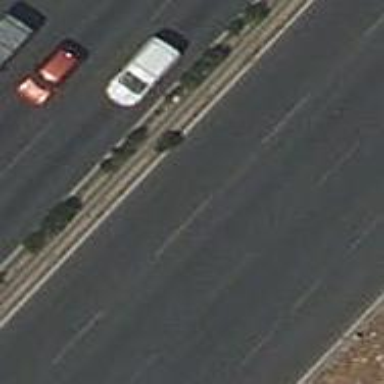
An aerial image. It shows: Trunk highway.